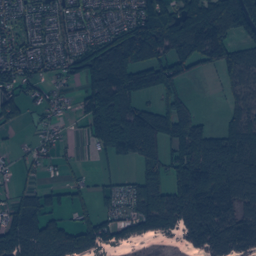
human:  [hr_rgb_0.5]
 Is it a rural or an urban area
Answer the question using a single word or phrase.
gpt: urban

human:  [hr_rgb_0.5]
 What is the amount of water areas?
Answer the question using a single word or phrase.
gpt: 37

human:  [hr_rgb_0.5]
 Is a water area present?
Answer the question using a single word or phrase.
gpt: yes

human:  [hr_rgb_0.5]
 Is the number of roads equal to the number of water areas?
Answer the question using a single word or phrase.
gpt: no

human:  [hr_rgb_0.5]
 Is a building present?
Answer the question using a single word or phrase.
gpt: yes

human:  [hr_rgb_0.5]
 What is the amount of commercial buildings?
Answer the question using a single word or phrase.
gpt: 8

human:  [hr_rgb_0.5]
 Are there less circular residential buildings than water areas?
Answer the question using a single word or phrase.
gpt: yes

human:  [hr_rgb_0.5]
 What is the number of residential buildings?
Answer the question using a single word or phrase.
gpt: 1269

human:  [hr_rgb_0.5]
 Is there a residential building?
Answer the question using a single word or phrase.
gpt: yes

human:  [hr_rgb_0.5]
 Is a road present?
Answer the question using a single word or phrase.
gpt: yes

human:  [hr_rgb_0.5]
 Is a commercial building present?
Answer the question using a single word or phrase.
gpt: yes

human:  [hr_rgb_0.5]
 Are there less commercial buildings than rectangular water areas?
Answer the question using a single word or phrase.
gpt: no

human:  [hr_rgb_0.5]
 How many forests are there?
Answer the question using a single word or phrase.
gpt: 216

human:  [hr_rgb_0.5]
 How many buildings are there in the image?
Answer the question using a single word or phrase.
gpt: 1284

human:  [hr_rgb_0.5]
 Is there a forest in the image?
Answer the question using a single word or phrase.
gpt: yes

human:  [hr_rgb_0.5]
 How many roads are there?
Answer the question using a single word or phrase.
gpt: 340

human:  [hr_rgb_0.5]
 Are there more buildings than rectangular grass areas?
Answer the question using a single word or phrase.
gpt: yes

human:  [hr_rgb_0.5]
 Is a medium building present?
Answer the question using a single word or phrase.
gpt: yes

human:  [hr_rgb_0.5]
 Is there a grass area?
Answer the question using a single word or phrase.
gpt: yes

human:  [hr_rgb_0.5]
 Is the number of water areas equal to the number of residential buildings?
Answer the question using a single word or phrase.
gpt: no

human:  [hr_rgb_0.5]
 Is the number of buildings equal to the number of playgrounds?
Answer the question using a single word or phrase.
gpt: no

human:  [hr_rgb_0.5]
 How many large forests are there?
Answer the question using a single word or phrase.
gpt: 117

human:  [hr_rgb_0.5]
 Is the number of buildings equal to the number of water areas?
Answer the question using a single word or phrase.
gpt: no

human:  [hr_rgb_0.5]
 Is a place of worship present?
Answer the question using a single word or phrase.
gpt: yes

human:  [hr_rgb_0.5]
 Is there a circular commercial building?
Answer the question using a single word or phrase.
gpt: no

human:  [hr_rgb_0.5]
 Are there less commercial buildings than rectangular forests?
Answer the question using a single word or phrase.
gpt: yes

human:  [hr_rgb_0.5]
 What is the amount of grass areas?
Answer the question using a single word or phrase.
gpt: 117

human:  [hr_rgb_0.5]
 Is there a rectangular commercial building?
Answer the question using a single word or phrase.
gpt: yes

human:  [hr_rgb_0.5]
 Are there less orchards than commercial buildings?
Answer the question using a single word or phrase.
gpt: no

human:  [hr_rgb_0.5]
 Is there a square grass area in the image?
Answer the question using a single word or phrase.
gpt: no

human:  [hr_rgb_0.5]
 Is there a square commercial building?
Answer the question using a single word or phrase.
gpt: no

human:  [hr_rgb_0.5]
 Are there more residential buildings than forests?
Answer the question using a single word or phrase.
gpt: yes

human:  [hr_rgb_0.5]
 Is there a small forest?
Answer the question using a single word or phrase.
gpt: yes

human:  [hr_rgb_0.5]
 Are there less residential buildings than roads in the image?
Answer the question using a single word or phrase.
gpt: no

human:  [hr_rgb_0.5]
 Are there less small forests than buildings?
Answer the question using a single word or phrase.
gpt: yes

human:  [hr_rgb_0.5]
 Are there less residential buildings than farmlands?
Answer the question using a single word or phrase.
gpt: no

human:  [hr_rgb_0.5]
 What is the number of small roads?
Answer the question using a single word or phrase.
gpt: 340

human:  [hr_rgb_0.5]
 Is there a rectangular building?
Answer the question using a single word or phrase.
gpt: yes

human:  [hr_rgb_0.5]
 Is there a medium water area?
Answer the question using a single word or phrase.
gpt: yes

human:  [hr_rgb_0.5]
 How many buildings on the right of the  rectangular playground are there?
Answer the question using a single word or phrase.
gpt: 0

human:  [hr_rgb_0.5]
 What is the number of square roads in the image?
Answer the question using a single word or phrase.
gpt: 0

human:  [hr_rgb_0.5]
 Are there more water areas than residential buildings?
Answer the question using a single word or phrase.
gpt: no

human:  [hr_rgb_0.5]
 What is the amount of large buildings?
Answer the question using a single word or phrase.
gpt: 0

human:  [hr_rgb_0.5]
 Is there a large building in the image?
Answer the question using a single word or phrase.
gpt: no

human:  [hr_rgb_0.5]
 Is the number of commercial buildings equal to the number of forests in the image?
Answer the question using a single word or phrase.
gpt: no

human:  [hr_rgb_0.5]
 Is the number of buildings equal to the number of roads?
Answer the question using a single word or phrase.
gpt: no

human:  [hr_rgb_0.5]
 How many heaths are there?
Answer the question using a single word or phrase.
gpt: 26

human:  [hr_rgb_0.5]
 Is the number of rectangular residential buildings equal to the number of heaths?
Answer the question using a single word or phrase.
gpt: no

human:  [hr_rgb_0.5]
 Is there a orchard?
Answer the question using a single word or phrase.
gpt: yes

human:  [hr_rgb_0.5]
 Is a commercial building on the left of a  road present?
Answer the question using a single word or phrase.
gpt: yes

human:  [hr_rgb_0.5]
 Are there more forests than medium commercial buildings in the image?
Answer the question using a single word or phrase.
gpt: yes

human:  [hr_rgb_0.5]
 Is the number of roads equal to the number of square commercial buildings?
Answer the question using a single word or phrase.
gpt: no

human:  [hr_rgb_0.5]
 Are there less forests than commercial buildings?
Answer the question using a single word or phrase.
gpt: no

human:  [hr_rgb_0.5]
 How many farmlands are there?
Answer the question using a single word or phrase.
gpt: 10

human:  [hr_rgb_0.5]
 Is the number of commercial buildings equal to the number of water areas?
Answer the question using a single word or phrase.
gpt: no

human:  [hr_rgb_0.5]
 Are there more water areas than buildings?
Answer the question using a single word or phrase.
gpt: no

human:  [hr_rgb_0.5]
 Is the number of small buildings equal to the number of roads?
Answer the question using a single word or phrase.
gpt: no

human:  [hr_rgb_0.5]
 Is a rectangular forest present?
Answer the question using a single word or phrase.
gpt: yes

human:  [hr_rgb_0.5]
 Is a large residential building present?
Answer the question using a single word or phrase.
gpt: no

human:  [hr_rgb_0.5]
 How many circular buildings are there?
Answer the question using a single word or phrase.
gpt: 7

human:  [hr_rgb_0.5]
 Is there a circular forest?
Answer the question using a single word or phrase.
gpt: no

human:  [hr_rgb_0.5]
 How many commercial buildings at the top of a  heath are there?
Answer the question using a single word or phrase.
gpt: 8

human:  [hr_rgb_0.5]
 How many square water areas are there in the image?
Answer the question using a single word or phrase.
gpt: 0

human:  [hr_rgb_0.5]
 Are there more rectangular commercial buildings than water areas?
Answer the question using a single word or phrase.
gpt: no